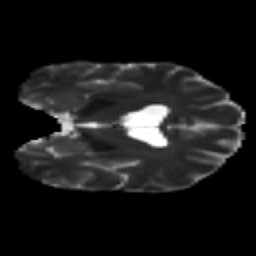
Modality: T2w
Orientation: coronal
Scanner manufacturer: ge
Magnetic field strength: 3 T
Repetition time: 17 s
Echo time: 0.0864 s